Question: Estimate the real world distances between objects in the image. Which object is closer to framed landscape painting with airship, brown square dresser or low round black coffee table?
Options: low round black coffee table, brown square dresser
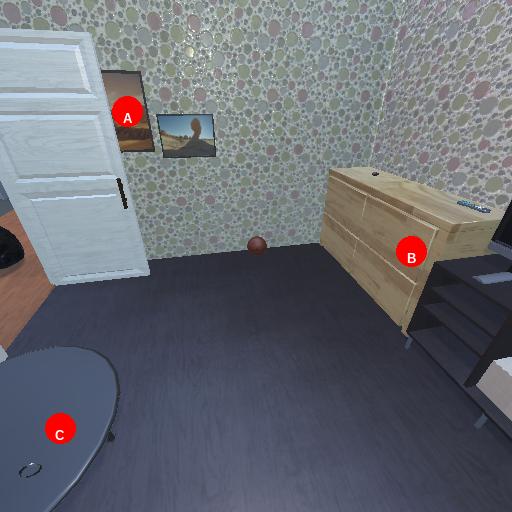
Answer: low round black coffee table